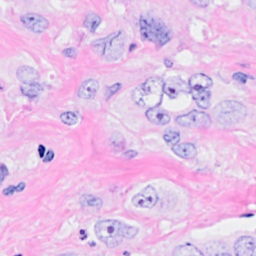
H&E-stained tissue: Breast